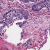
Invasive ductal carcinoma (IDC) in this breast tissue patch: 0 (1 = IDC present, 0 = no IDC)